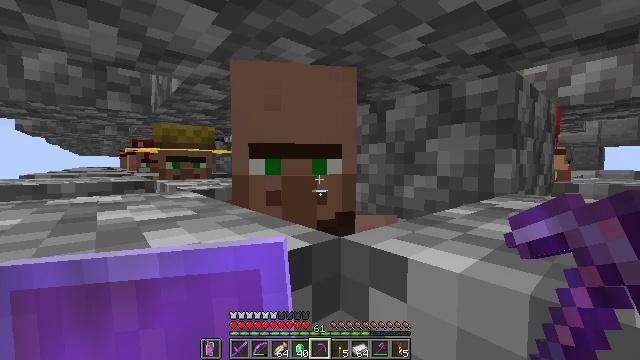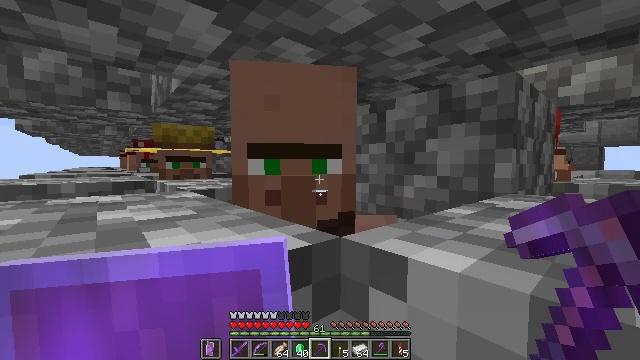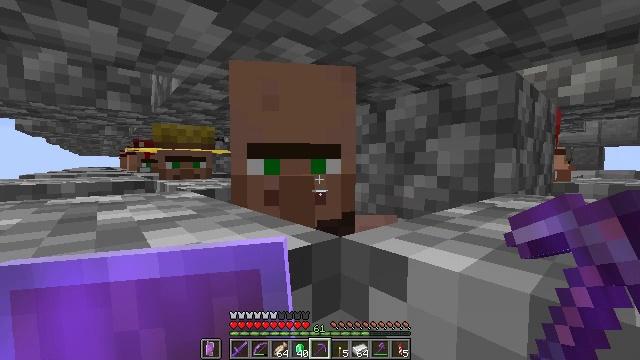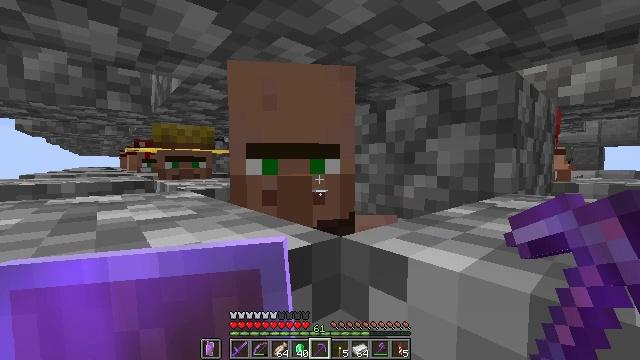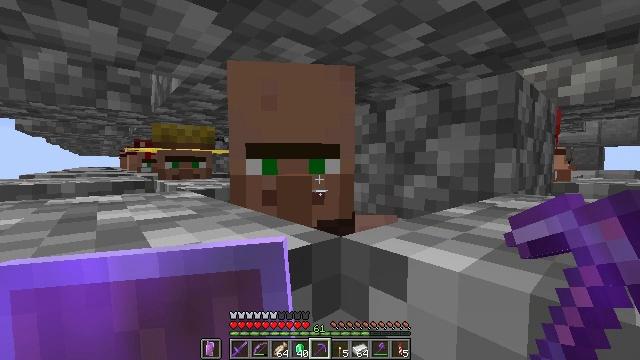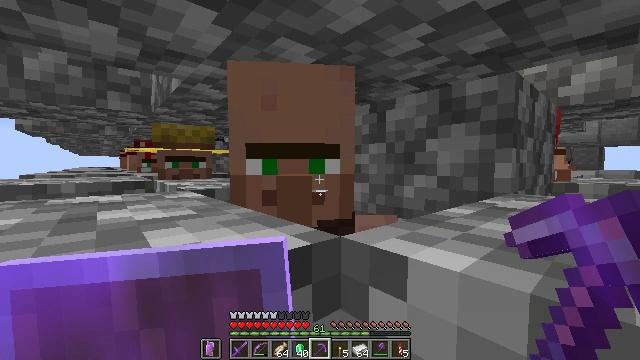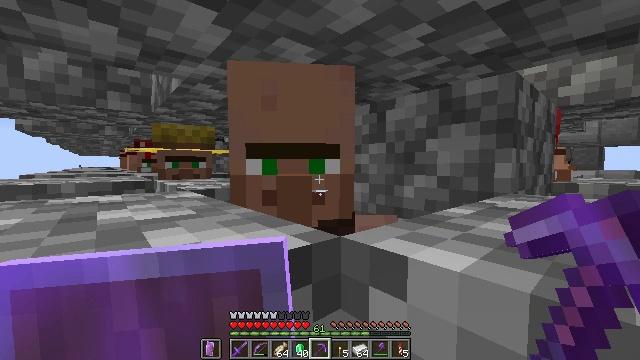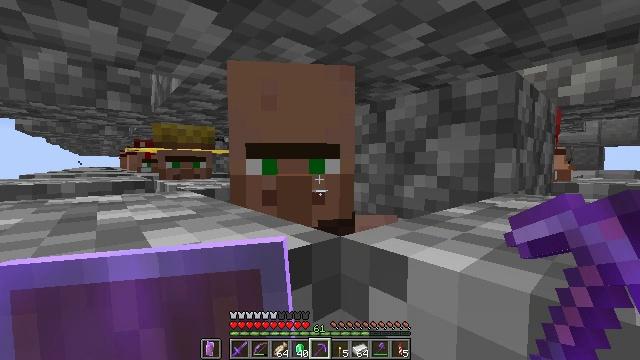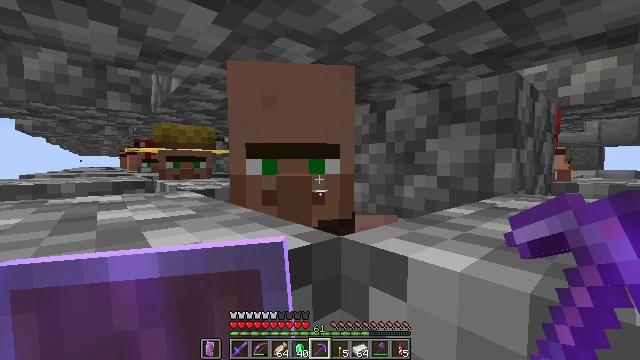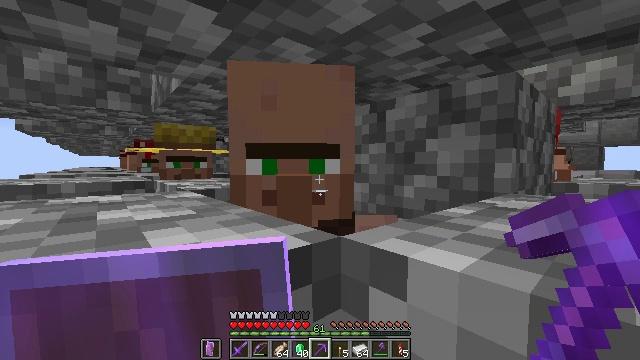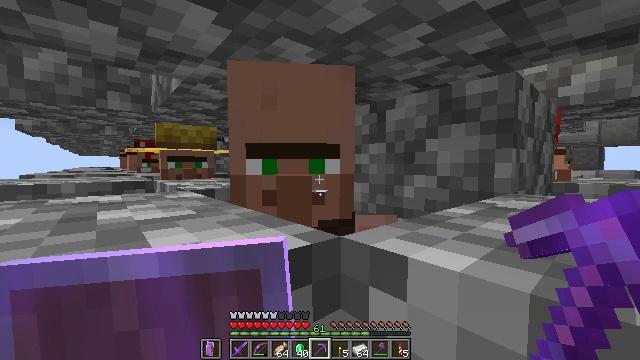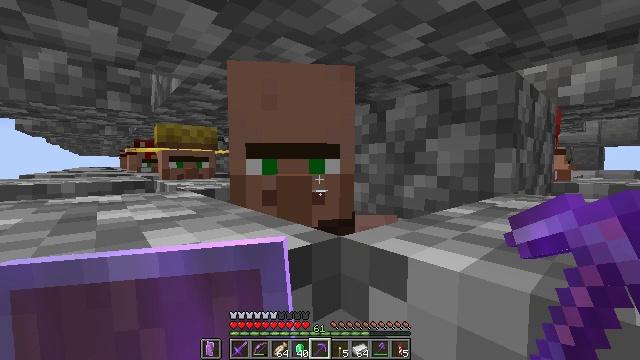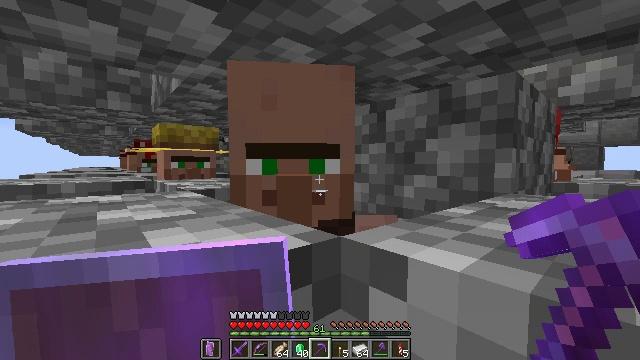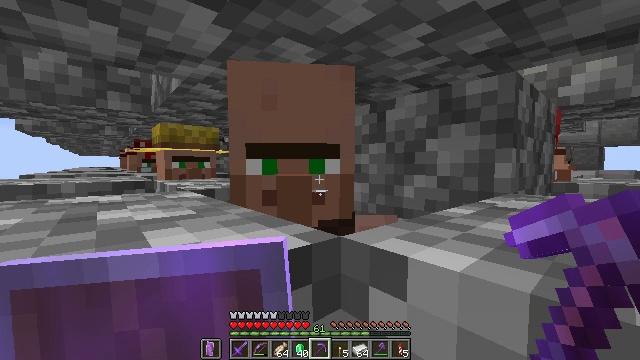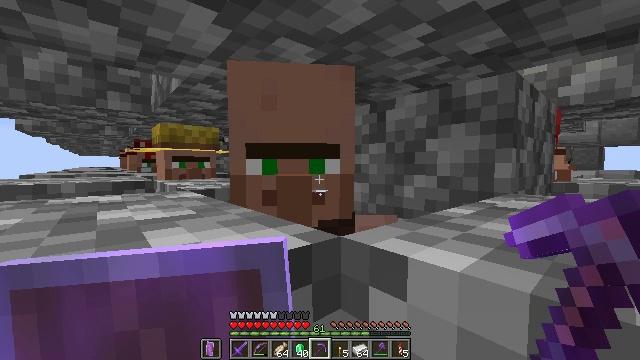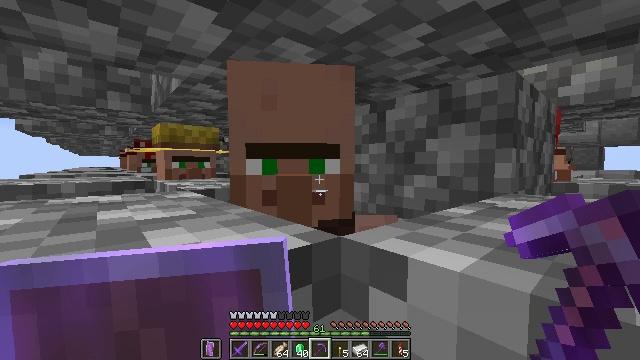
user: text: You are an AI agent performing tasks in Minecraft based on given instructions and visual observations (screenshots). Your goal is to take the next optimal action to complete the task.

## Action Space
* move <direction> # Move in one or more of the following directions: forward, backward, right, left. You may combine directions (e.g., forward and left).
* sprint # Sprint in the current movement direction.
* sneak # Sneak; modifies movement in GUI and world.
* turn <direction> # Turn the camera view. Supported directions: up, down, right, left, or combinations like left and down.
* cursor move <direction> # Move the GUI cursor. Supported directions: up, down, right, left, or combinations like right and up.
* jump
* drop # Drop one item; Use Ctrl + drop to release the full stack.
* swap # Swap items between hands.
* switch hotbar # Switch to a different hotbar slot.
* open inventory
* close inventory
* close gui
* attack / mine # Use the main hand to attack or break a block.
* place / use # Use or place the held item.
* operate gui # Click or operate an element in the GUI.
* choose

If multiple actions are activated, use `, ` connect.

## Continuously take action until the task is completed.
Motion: motion action
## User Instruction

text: Use the crafting table to make a chainmail helmet.
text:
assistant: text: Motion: no_op
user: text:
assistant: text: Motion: no_op
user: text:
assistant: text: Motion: no_op
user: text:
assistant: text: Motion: no_op
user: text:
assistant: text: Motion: no_op
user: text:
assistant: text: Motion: no_op
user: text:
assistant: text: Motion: no_op
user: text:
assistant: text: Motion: no_op
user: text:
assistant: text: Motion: no_op
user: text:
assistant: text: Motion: no_op
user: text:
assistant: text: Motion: no_op
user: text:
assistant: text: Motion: no_op
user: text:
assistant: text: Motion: no_op
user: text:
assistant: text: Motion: no_op
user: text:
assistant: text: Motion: no_op
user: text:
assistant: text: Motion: no_op
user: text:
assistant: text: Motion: no_op
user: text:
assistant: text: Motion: no_op
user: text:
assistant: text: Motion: no_op
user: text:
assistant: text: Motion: no_op
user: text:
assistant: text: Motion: no_op
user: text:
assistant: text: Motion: no_op
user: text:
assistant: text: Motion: no_op
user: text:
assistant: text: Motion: no_op
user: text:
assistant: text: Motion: no_op
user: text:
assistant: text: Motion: no_op
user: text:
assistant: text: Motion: no_op
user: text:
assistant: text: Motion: no_op
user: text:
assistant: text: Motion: no_op
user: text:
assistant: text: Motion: no_op